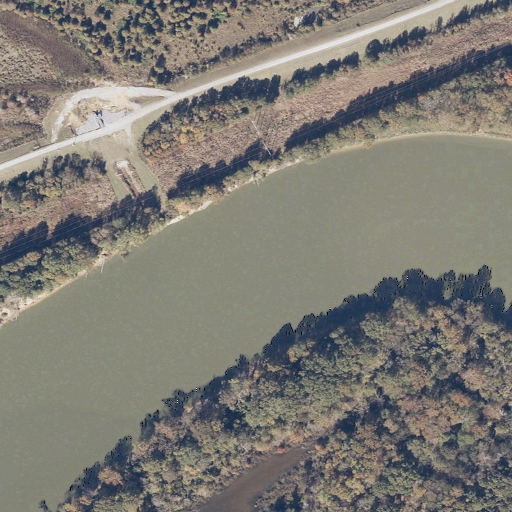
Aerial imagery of bar in Alabama named Logyard Shoals containing woody wetlands, open water, herbaceous wetlands, pasture, medium intensity development, grassland, and low intensity development